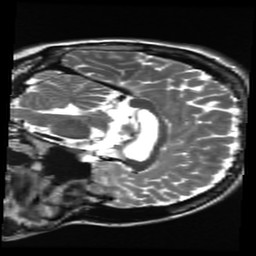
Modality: T2w
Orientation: sagittal
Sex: female
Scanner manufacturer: ge
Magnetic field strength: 3 T
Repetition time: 5 s
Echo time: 0.1015 s